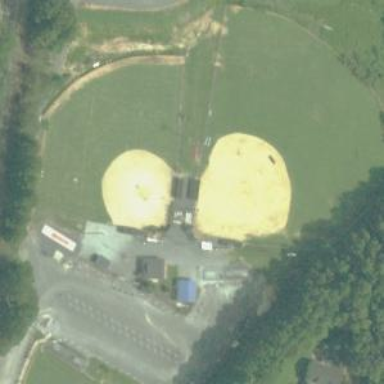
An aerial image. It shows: Bleachers on leisure land.